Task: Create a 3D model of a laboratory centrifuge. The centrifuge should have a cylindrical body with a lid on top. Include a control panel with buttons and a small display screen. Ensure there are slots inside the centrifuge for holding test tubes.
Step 457:
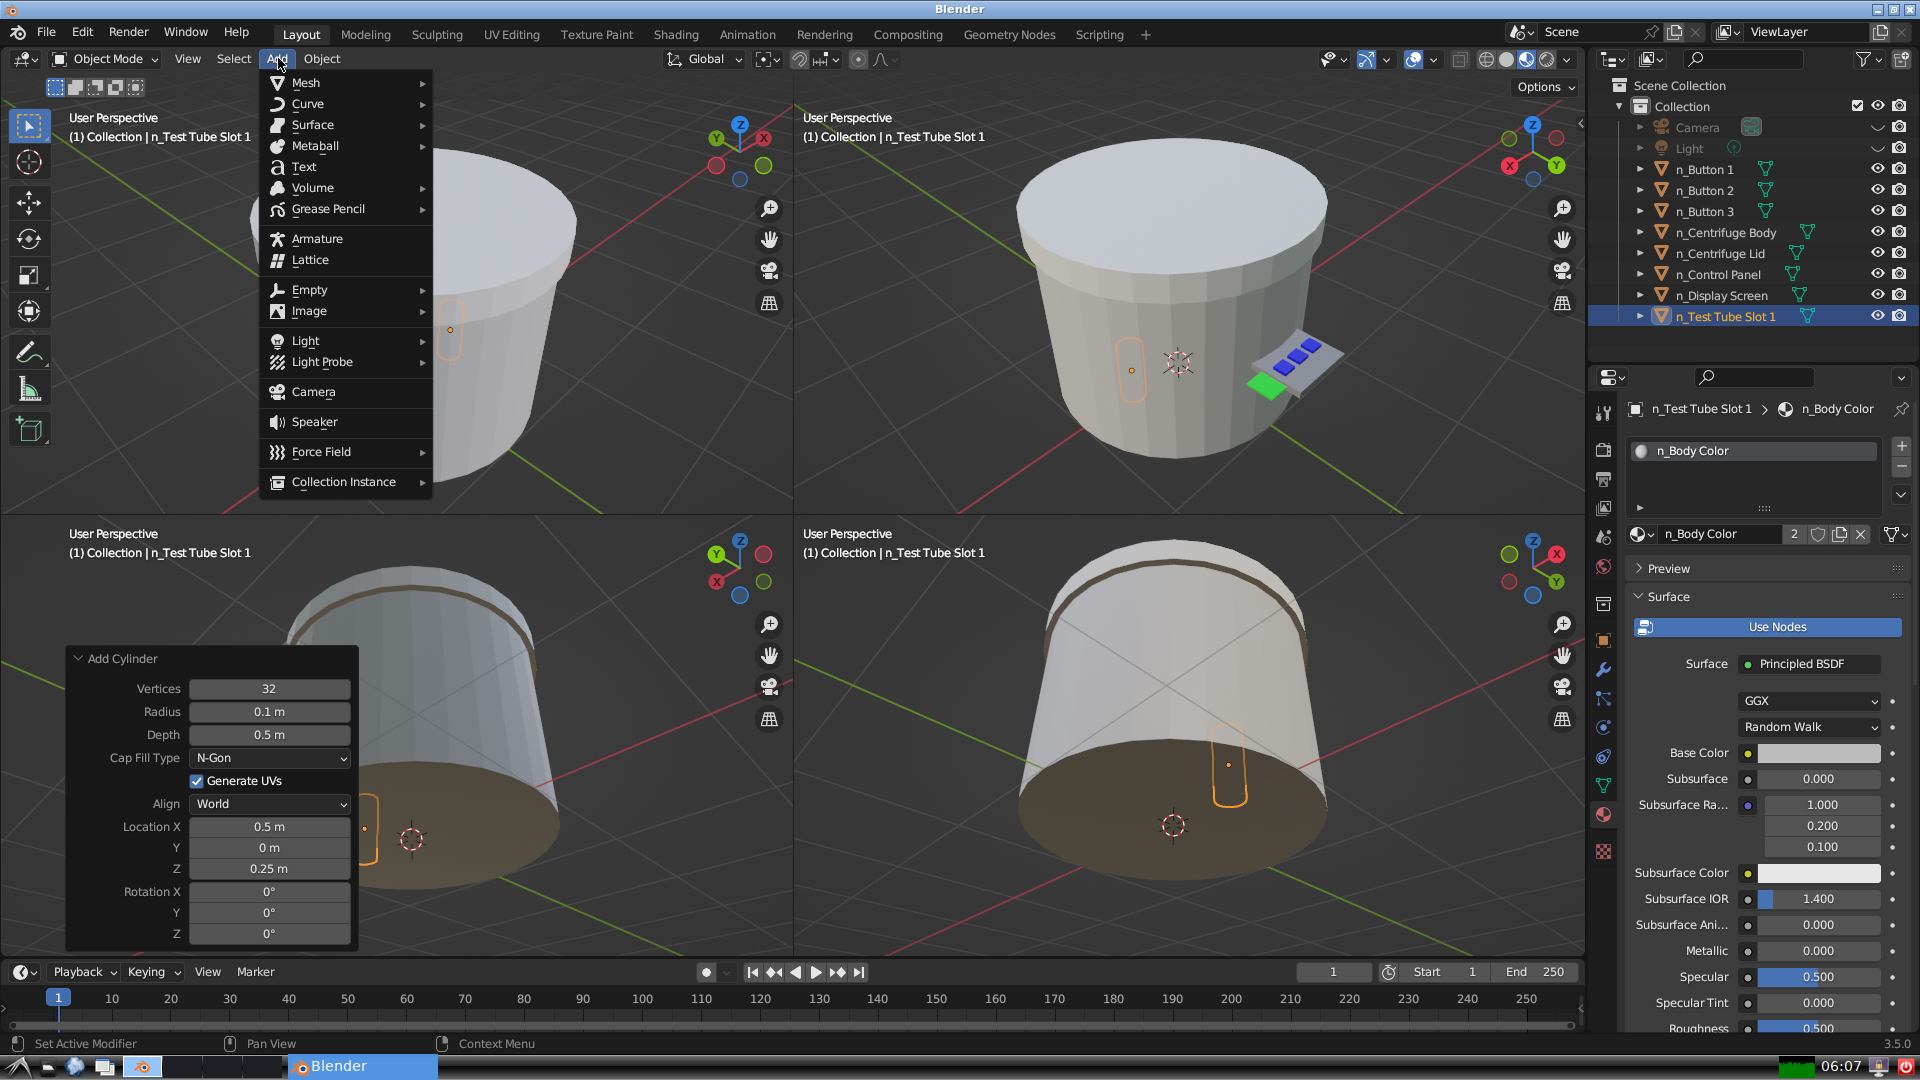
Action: {"mouse_move": [304, 84]}